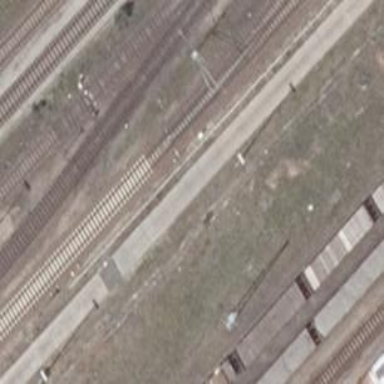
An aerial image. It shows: Rail yard with electrified contact lines for the trains.